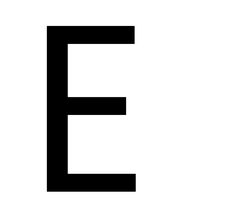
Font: Roboto_Condensed_Regular